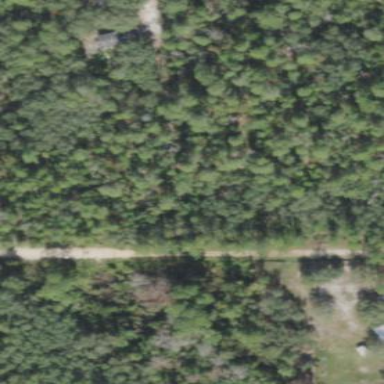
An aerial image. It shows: Mixed woodland with various types of leaves.